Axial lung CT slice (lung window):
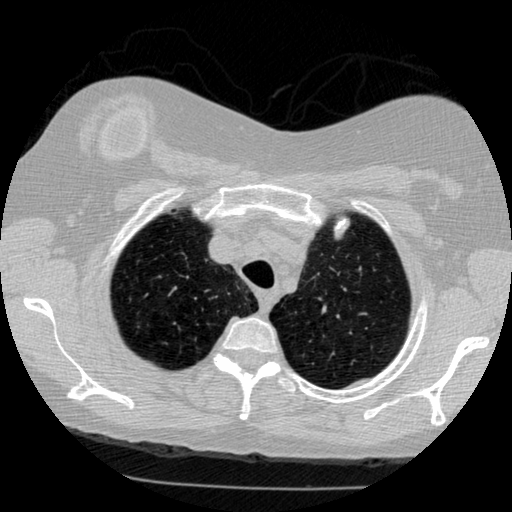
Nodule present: no